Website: lowes
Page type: customer-info-address
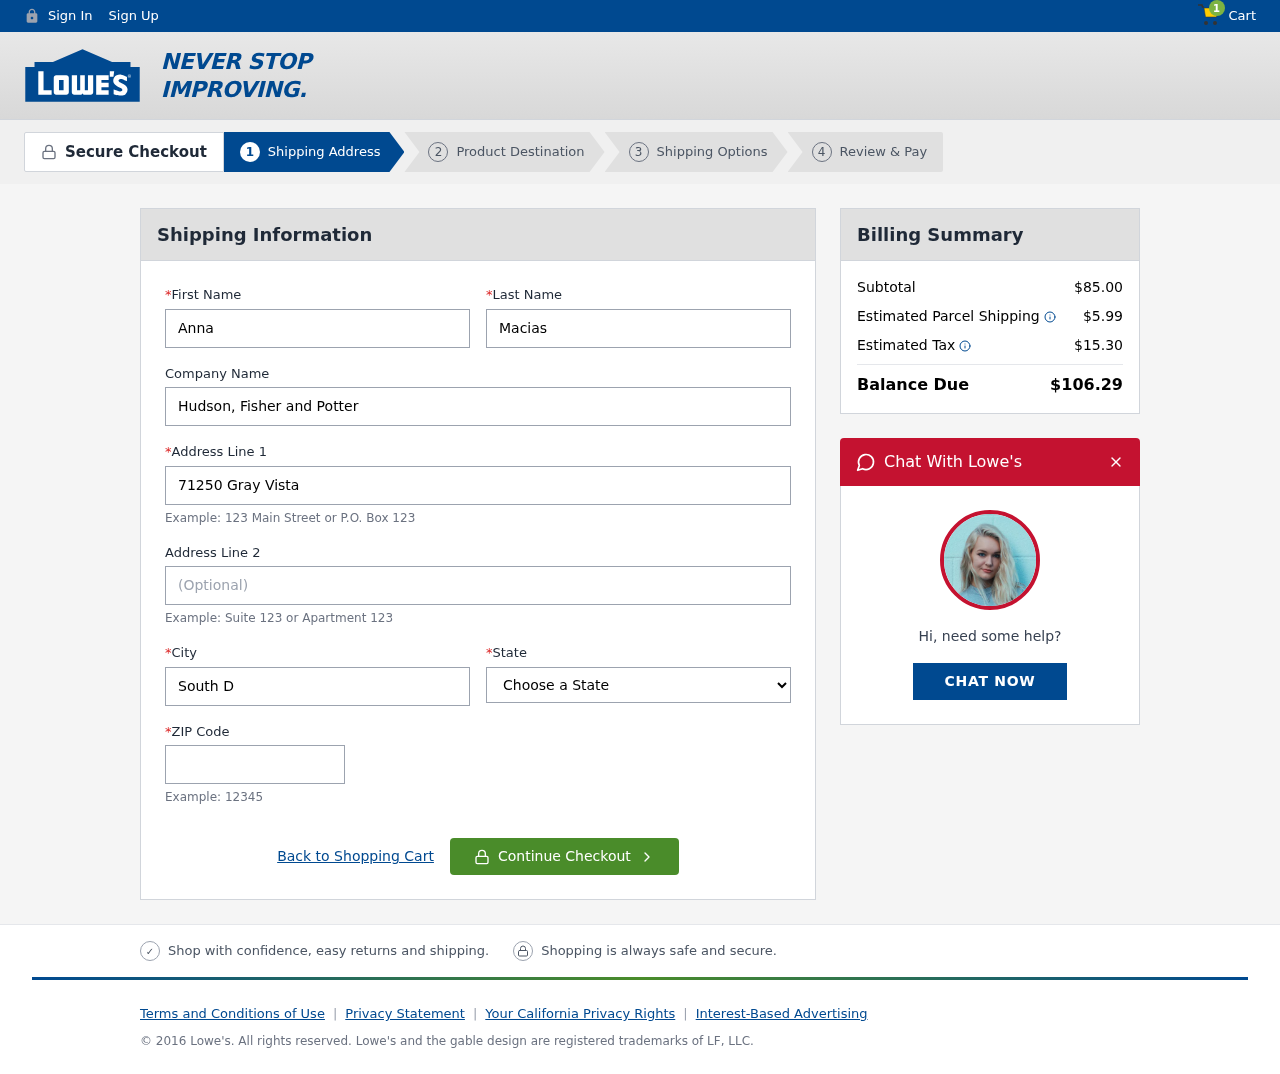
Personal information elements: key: PII_CITY
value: South Davidfort
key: PII_COMPANY
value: Hudson, Fisher and Potter
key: PII_FIRSTNAME
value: Anna
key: PII_LASTNAME
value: Macias
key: PII_POSTCODE
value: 94072
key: PII_STATE
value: Massachusetts
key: PII_STREET
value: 71250 Gray Vista
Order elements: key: ORDER_NUM_ITEMS
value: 1
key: ORDER_SUBTOTAL
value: $85.00
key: ORDER_SHIPPING_COST
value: $5.99
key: ORDER_TAX
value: $15.30
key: ORDER_TOTAL
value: $106.29